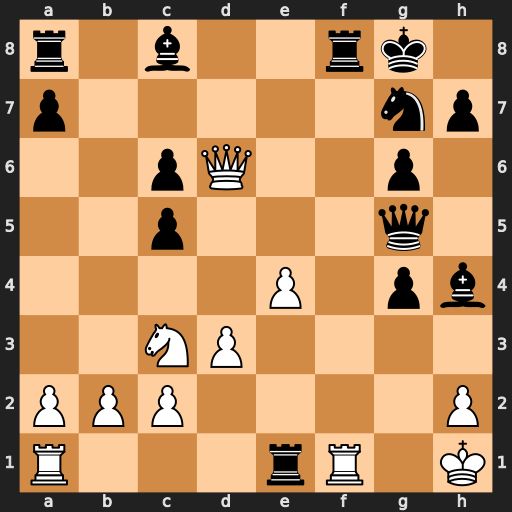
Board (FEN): r1b2rk1/p5np/2pQ2p1/2p3q1/4P1pb/2NP4/PPP4P/R3rR1K
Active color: w
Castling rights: -
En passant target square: -
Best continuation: Qxf8#